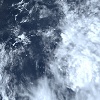
Label: cloud